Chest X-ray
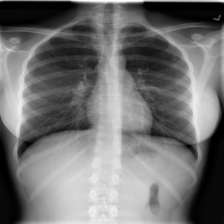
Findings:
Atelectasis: negative
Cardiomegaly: negative
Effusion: negative
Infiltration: negative
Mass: negative
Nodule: negative
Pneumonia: negative
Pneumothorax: negative
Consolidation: negative
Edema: negative
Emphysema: negative
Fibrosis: negative
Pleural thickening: negative
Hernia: negative